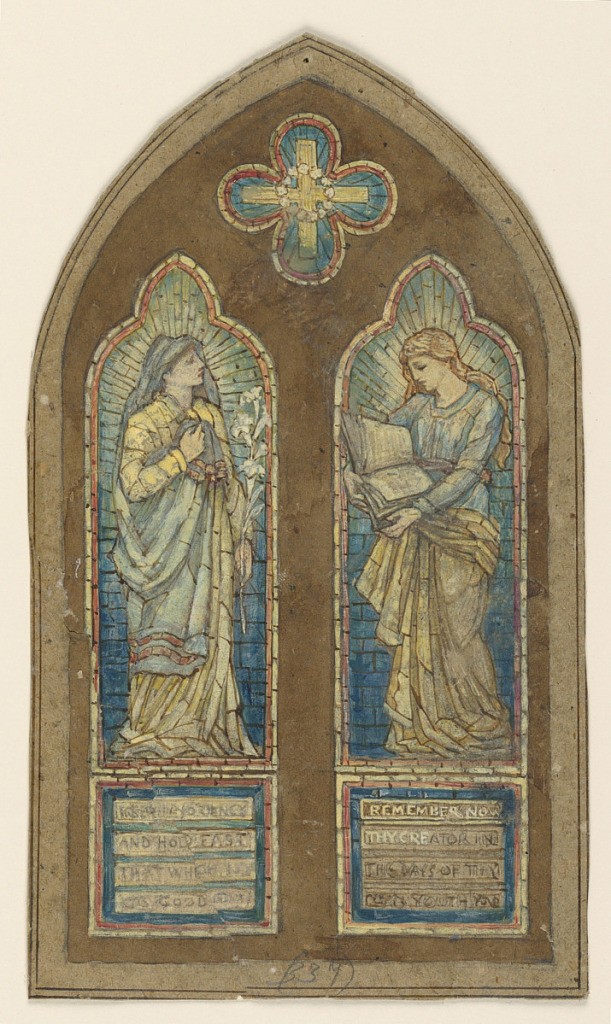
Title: Design for Stained Glass Window
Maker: Francis Augustus Lathrop, American, 1849–1909
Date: ca. 1895
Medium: Brush and watercolor, gouache, graphite on tan paper
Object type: Drawing
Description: Within a compartment, with pointed arched top, two narrow stained glass panels. Left: full-length female figure, holding lilies in her left hand. Right: full-length female figure, holding an open box in her hands. Inscriptions below.